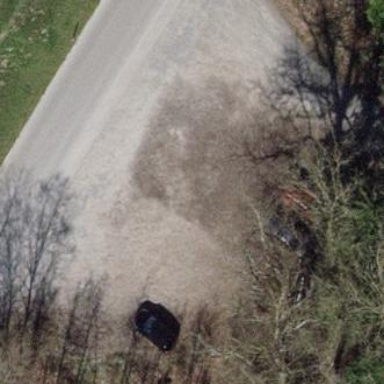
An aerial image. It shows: Parking area with pebblestone surface.